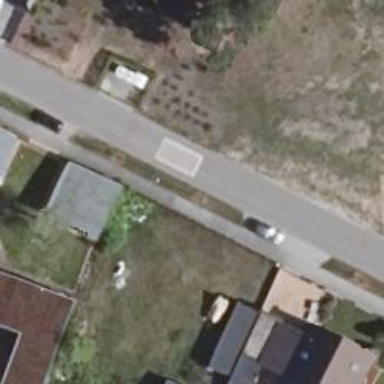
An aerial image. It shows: Bump for traffic calming.